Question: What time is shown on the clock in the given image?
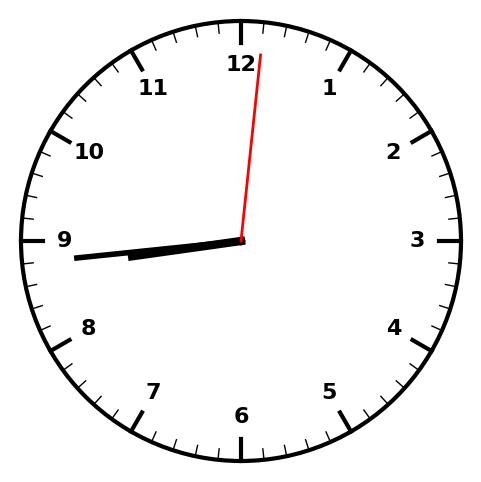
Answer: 08:44:01